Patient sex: F
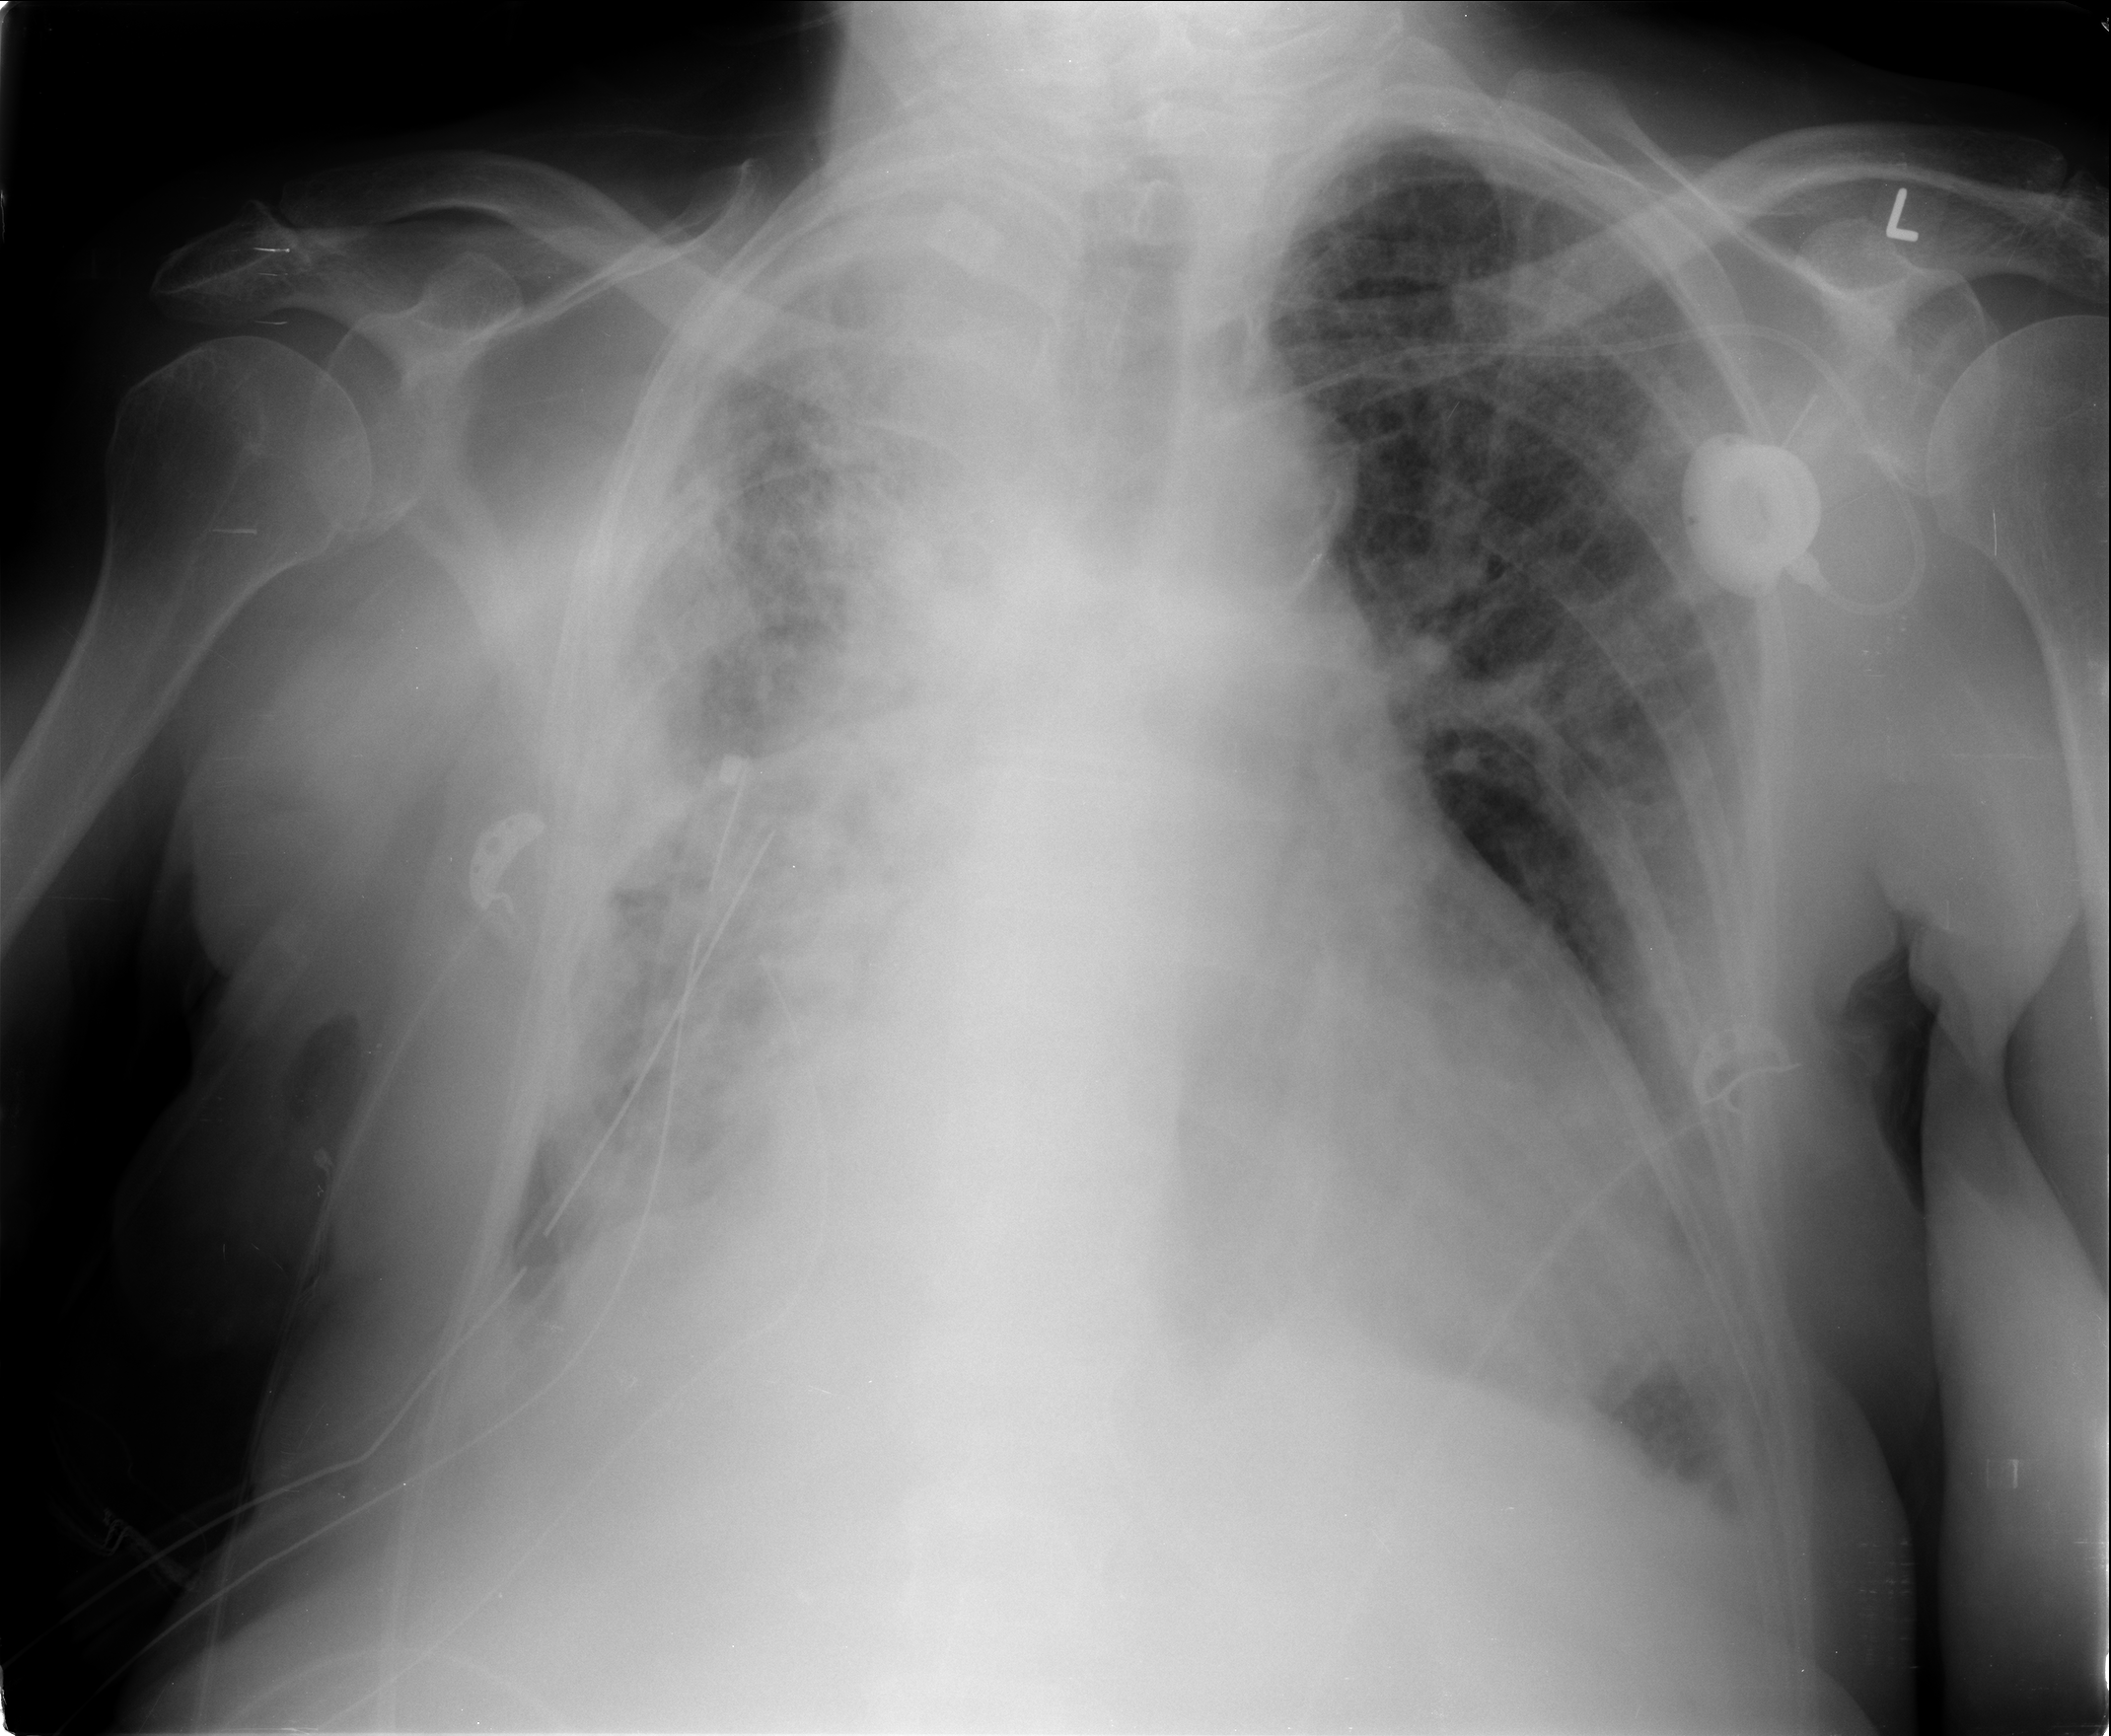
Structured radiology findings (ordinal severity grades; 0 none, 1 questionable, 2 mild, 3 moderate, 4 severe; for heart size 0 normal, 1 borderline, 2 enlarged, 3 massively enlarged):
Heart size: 2
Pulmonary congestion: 0
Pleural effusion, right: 2
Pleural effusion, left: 2
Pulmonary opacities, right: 1
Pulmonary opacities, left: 1
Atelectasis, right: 3
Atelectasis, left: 2